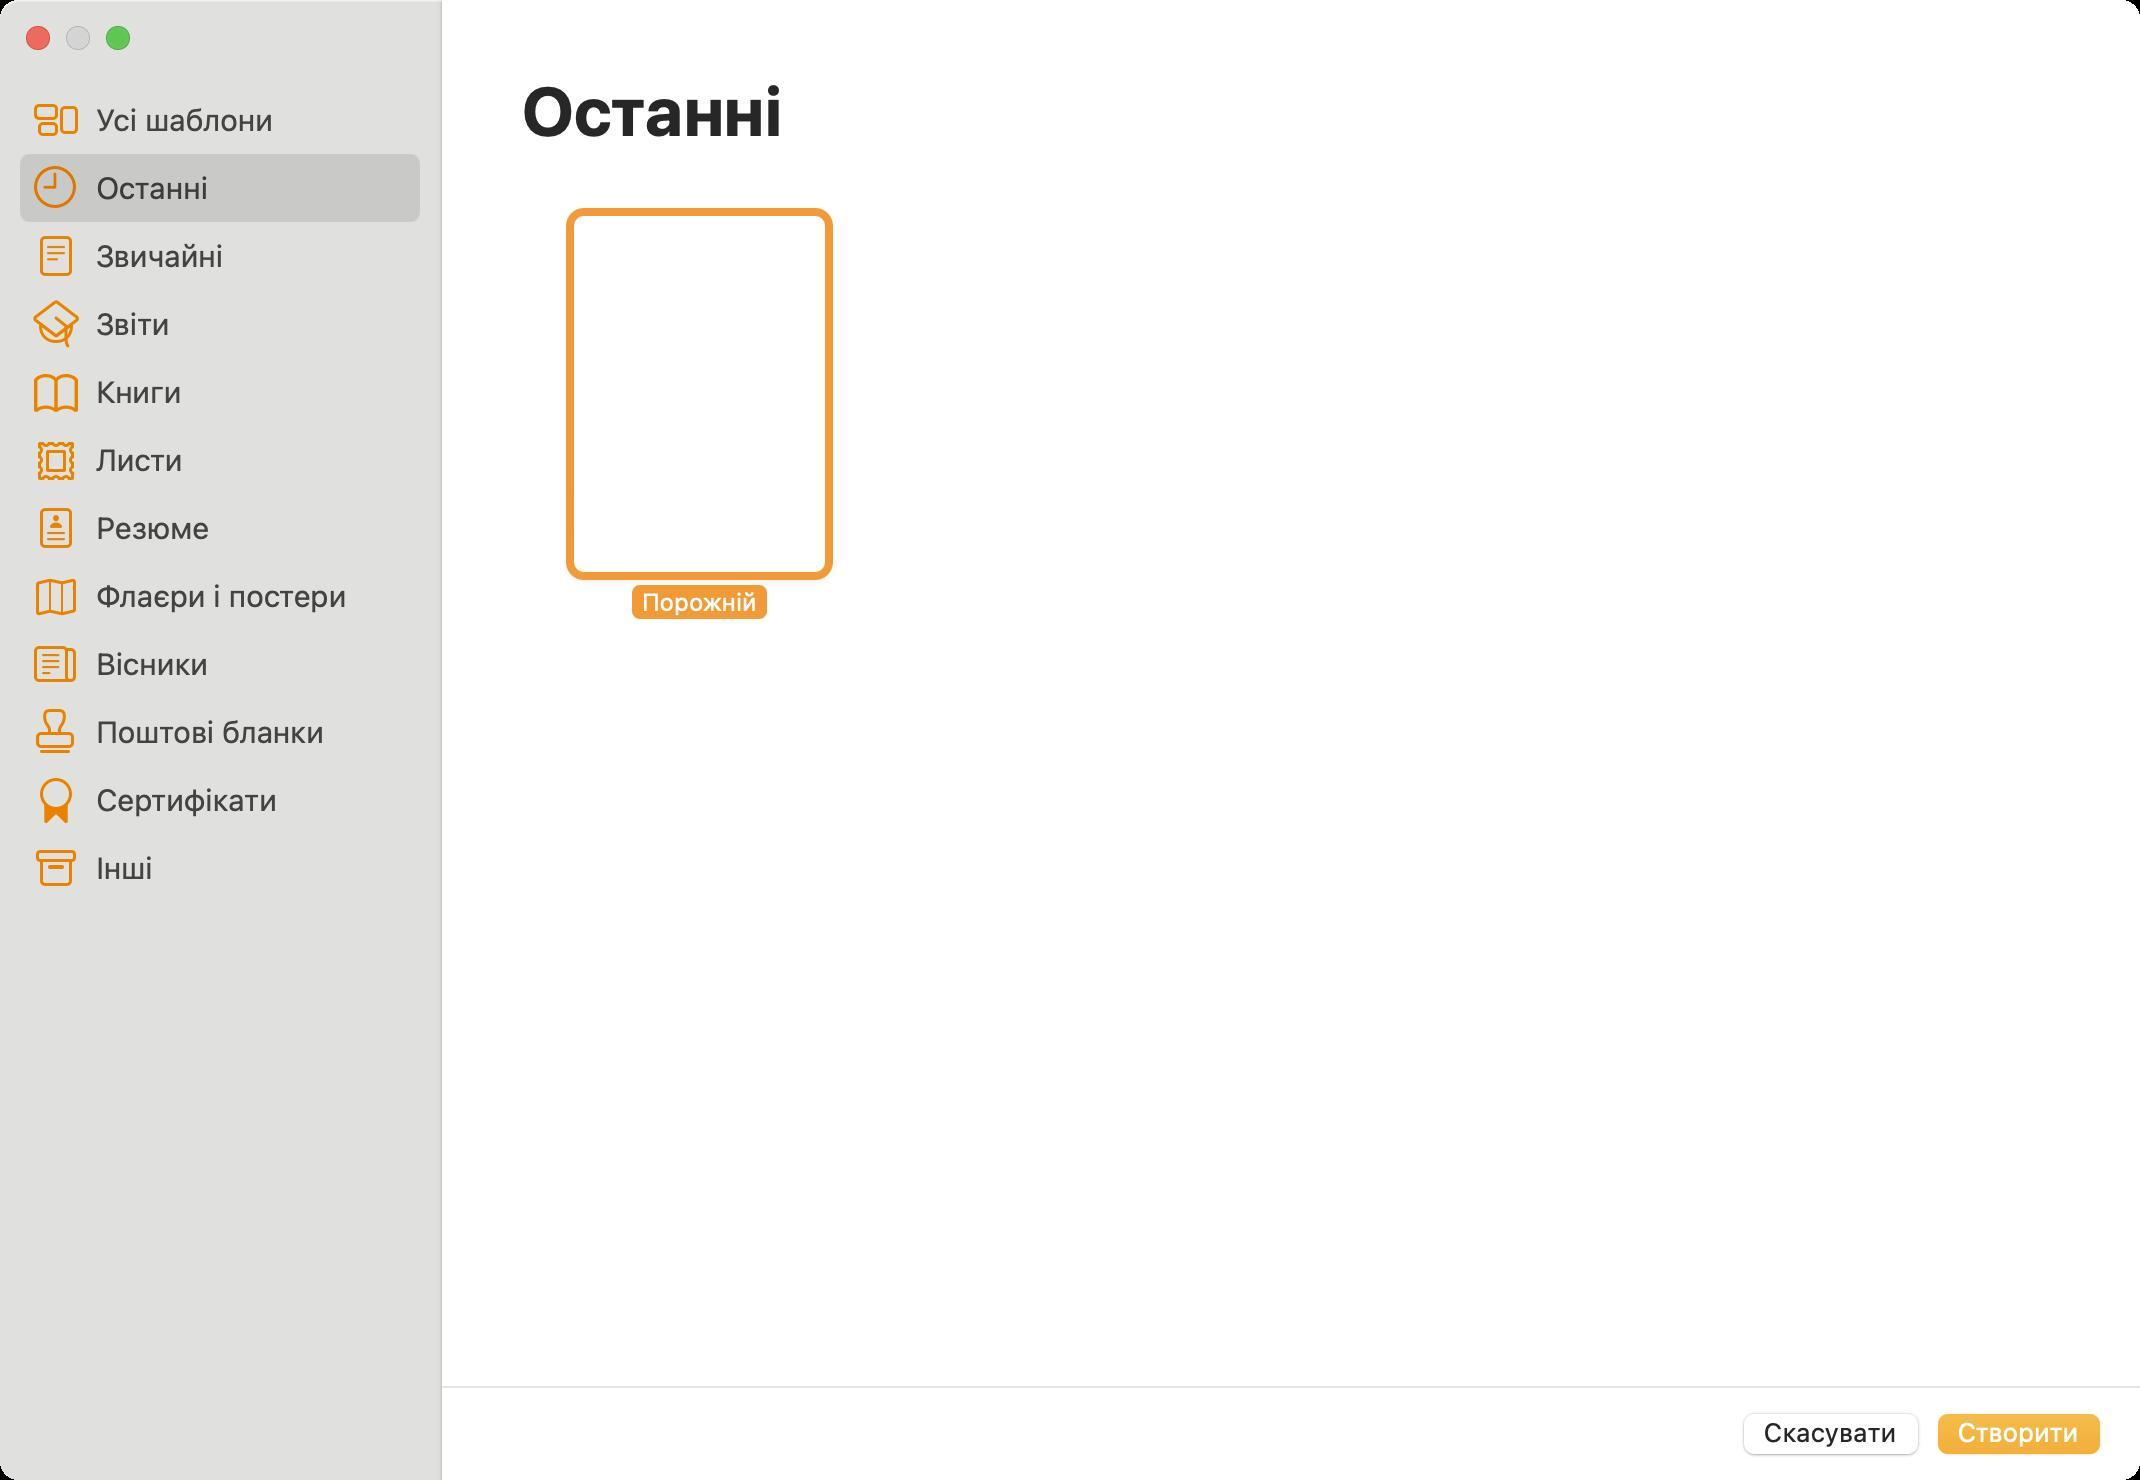
Accessibility tree:
{"name": "", "role": "AXWindow", "description": null, "role_description": "звичайне вікно", "value": null, "position": "325.00;168.00", "size": "1070;740", "children": [{"name": null, "role": "AXSplitGroup", "description": null, "role_description": "група розділених областей", "value": null, "position": "0.00;0.00", "size": "1070;740", "children": [{"name": null, "role": "AXScrollArea", "description": null, "role_description": "область прокручування", "value": null, "position": "0.00;43.00", "size": "220;668", "children": [{"name": null, "role": "AXTable", "description": null, "role_description": "таблиця", "value": null, "position": "0.00;43.00", "size": "220;668", "children": [{"name": null, "role": "AXRow", "description": null, "role_description": "рядок таблиці", "value": null, "position": "0.00;43.00", "size": "220;34", "children": [{"name": null, "role": "AXCell", "description": null, "role_description": "комірка", "value": null, "position": "16.00;43.00", "size": "188;34", "children": [{"name": null, "role": "AXStaticText", "description": null, "role_description": "текст", "value": "Усі шаблони", "position": "46.00;50.50", "size": "158;19", "children": []}]}]}, {"name": null, "role": "AXRow", "description": null, "role_description": "рядок таблиці", "value": null, "position": "0.00;77.00", "size": "220;34", "children": [{"name": null, "role": "AXCell", "description": null, "role_description": "комірка", "value": null, "position": "16.00;77.00", "size": "188;34", "children": [{"name": null, "role": "AXStaticText", "description": null, "role_description": "текст", "value": "Останні", "position": "46.00;84.50", "size": "158;19", "children": []}]}]}, {"name": null, "role": "AXRow", "description": null, "role_description": "рядок таблиці", "value": null, "position": "0.00;111.00", "size": "220;34", "children": [{"name": null, "role": "AXCell", "description": null, "role_description": "комірка", "value": null, "position": "16.00;111.00", "size": "188;34", "children": [{"name": null, "role": "AXStaticText", "description": null, "role_description": "текст", "value": "Звичайні", "position": "46.00;118.50", "size": "158;19", "children": []}]}]}, {"name": null, "role": "AXRow", "description": null, "role_description": "рядок таблиці", "value": null, "position": "0.00;145.00", "size": "220;34", "children": [{"name": null, "role": "AXCell", "description": null, "role_description": "комірка", "value": null, "position": "16.00;145.00", "size": "188;34", "children": [{"name": null, "role": "AXStaticText", "description": null, "role_description": "текст", "value": "Звіти", "position": "46.00;152.50", "size": "158;19", "children": []}]}]}, {"name": null, "role": "AXRow", "description": null, "role_description": "рядок таблиці", "value": null, "position": "0.00;179.00", "size": "220;34", "children": [{"name": null, "role": "AXCell", "description": null, "role_description": "комірка", "value": null, "position": "16.00;179.00", "size": "188;34", "children": [{"name": null, "role": "AXStaticText", "description": null, "role_description": "текст", "value": "Книги", "position": "46.00;186.50", "size": "158;19", "children": []}]}]}, {"name": null, "role": "AXRow", "description": null, "role_description": "рядок таблиці", "value": null, "position": "0.00;213.00", "size": "220;34", "children": [{"name": null, "role": "AXCell", "description": null, "role_description": "комірка", "value": null, "position": "16.00;213.00", "size": "188;34", "children": [{"name": null, "role": "AXStaticText", "description": null, "role_description": "текст", "value": "Листи", "position": "46.00;220.50", "size": "158;19", "children": []}]}]}, {"name": null, "role": "AXRow", "description": null, "role_description": "рядок таблиці", "value": null, "position": "0.00;247.00", "size": "220;34", "children": [{"name": null, "role": "AXCell", "description": null, "role_description": "комірка", "value": null, "position": "16.00;247.00", "size": "188;34", "children": [{"name": null, "role": "AXStaticText", "description": null, "role_description": "текст", "value": "Резюме", "position": "46.00;254.50", "size": "158;19", "children": []}]}]}, {"name": null, "role": "AXRow", "description": null, "role_description": "рядок таблиці", "value": null, "position": "0.00;281.00", "size": "220;34", "children": [{"name": null, "role": "AXCell", "description": null, "role_description": "комірка", "value": null, "position": "16.00;281.00", "size": "188;34", "children": [{"name": null, "role": "AXStaticText", "description": null, "role_description": "текст", "value": "Флаєри і постери", "position": "46.00;288.50", "size": "158;19", "children": []}]}]}, {"name": null, "role": "AXRow", "description": null, "role_description": "рядок таблиці", "value": null, "position": "0.00;315.00", "size": "220;34", "children": [{"name": null, "role": "AXCell", "description": null, "role_description": "комірка", "value": null, "position": "16.00;315.00", "size": "188;34", "children": [{"name": null, "role": "AXStaticText", "description": null, "role_description": "текст", "value": "Вісники", "position": "46.00;322.50", "size": "158;19", "children": []}]}]}, {"name": null, "role": "AXRow", "description": null, "role_description": "рядок таблиці", "value": null, "position": "0.00;349.00", "size": "220;34", "children": [{"name": null, "role": "AXCell", "description": null, "role_description": "комірка", "value": null, "position": "16.00;349.00", "size": "188;34", "children": [{"name": null, "role": "AXStaticText", "description": null, "role_description": "текст", "value": "Поштові бланки", "position": "46.00;356.50", "size": "158;19", "children": []}]}]}, {"name": null, "role": "AXRow", "description": null, "role_description": "рядок таблиці", "value": null, "position": "0.00;383.00", "size": "220;34", "children": [{"name": null, "role": "AXCell", "description": null, "role_description": "комірка", "value": null, "position": "16.00;383.00", "size": "188;34", "children": [{"name": null, "role": "AXStaticText", "description": null, "role_description": "текст", "value": "Сертифікати", "position": "46.00;390.50", "size": "158;19", "children": []}]}]}, {"name": null, "role": "AXRow", "description": null, "role_description": "рядок таблиці", "value": null, "position": "0.00;417.00", "size": "220;34", "children": [{"name": null, "role": "AXCell", "description": null, "role_description": "комірка", "value": null, "position": "16.00;417.00", "size": "188;34", "children": [{"name": null, "role": "AXStaticText", "description": null, "role_description": "текст", "value": "Інші", "position": "46.00;424.50", "size": "158;19", "children": []}]}]}, {"name": null, "role": "AXColumn", "description": null, "role_description": "стовпчик", "value": null, "position": "10.00;43.00", "size": "200;668", "children": []}]}]}, {"name": null, "role": "AXSplitter", "description": null, "role_description": "роздільник", "value": 220.0, "position": "220.00;38.00", "size": "1;702", "children": []}, {"name": null, "role": "AXScrollArea", "description": null, "role_description": "область прокручування", "value": null, "position": "221.00;0.00", "size": "849;694", "children": [{"name": null, "role": "AXList", "description": null, "role_description": "колекція", "value": null, "position": "221.00;88.00", "size": "849;239", "children": [{"name": null, "role": "AXList", "description": null, "role_description": "розділ", "value": null, "position": "255.00;98.00", "size": "190;220", "children": [{"name": null, "role": "AXGroup", "description": null, "role_description": "група", "value": null, "position": "255.00;98.00", "size": "190;220", "children": []}, {"name": null, "role": "AXButton", "description": "Порожній, Порожній документ білого кольору у вертикальній орієнтації", "role_description": "кнопка", "value": null, "position": "255.00;98.00", "size": "190;220", "children": [{"name": null, "role": "AXStaticText", "description": null, "role_description": "текст", "value": "‎⁨Порожній⁩", "position": "317.00;293.50", "size": "66;15", "children": []}, {"name": null, "role": "AXImage", "description": "", "role_description": "зображення", "value": null, "position": "287.00;108.00", "size": "126;178", "children": []}]}]}]}, {"name": null, "role": "AXStaticText", "description": null, "role_description": "текст", "value": "Останні", "position": "259.00;35.00", "size": "135;40", "children": []}, {"name": null, "role": "AXScrollBar", "description": null, "role_description": "смуга прокручування", "value": 0.0, "position": "1054.00;0.00", "size": "16;694", "children": []}]}, {"name": "Скасувати", "role": "AXButton", "description": null, "role_description": "кнопка", "value": null, "position": "865.00;702.00", "size": "101;32", "children": []}, {"name": "Створити", "role": "AXButton", "description": null, "role_description": "кнопка", "value": null, "position": "962.00;702.00", "size": "95;32", "children": []}]}, {"name": null, "role": "AXToolbar", "description": null, "role_description": "панель інструментів", "value": null, "position": "0.00;0.00", "size": "1070;38", "children": []}, {"name": null, "role": "AXButton", "description": null, "role_description": "кнопка закривання", "value": null, "position": "12.00;11.00", "size": "14;16", "children": []}, {"name": null, "role": "AXButton", "description": null, "role_description": "кнопка оптимізації", "value": null, "position": "52.00;11.00", "size": "14;16", "children": [{"name": null, "role": "AXGroup", "description": null, "role_description": "група", "value": null, "position": "52.00;11.00", "size": "14;16", "children": []}]}, {"name": null, "role": "AXButton", "description": null, "role_description": "кнопка згортання", "value": null, "position": "32.00;11.00", "size": "14;16", "children": []}]}